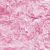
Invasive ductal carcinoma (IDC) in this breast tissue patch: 0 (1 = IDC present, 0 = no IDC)